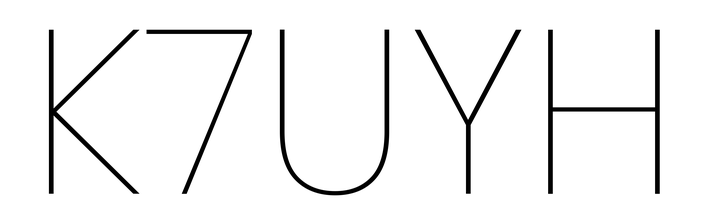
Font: Poppins-Thin